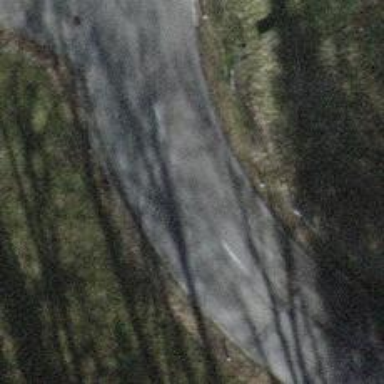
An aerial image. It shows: Tertiary road.